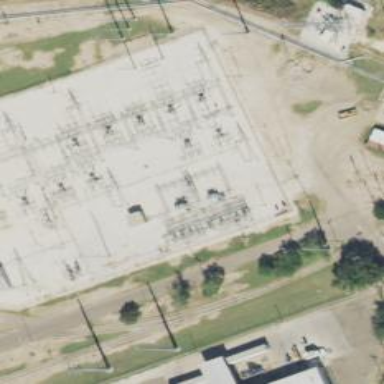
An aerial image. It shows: Switch for power supply.